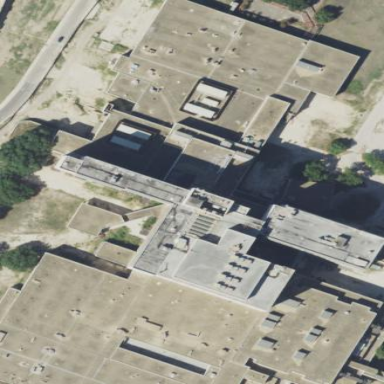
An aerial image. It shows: Hospital building.